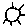
Label: sun